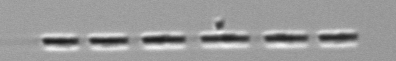
Label: Skeletonema